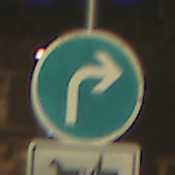
Verkehrszeichen: VorgeschriebeneFahrtrichtungRechts
Zusatzzeichen unten: MehrspurigeFahrzeugeFrei9
Umgebung: Outdoor, Urban
Tageszeit: Night
Wetter: PartlyCloudy
Licht: Artificial
Jahreszeit: NotSpecified
Kontrast: HighContrast